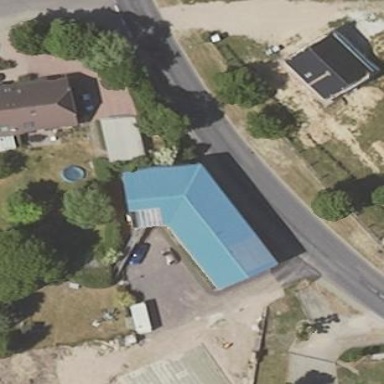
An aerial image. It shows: Simple and straightforward house.